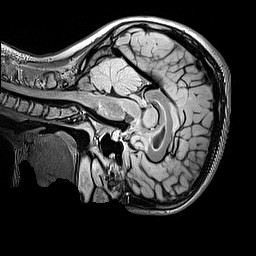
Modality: FLAIR
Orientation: sagittal
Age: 10
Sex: female
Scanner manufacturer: siemens
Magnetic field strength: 3 T
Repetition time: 5 s
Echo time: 0.388 s